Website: lowes
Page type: billing-address
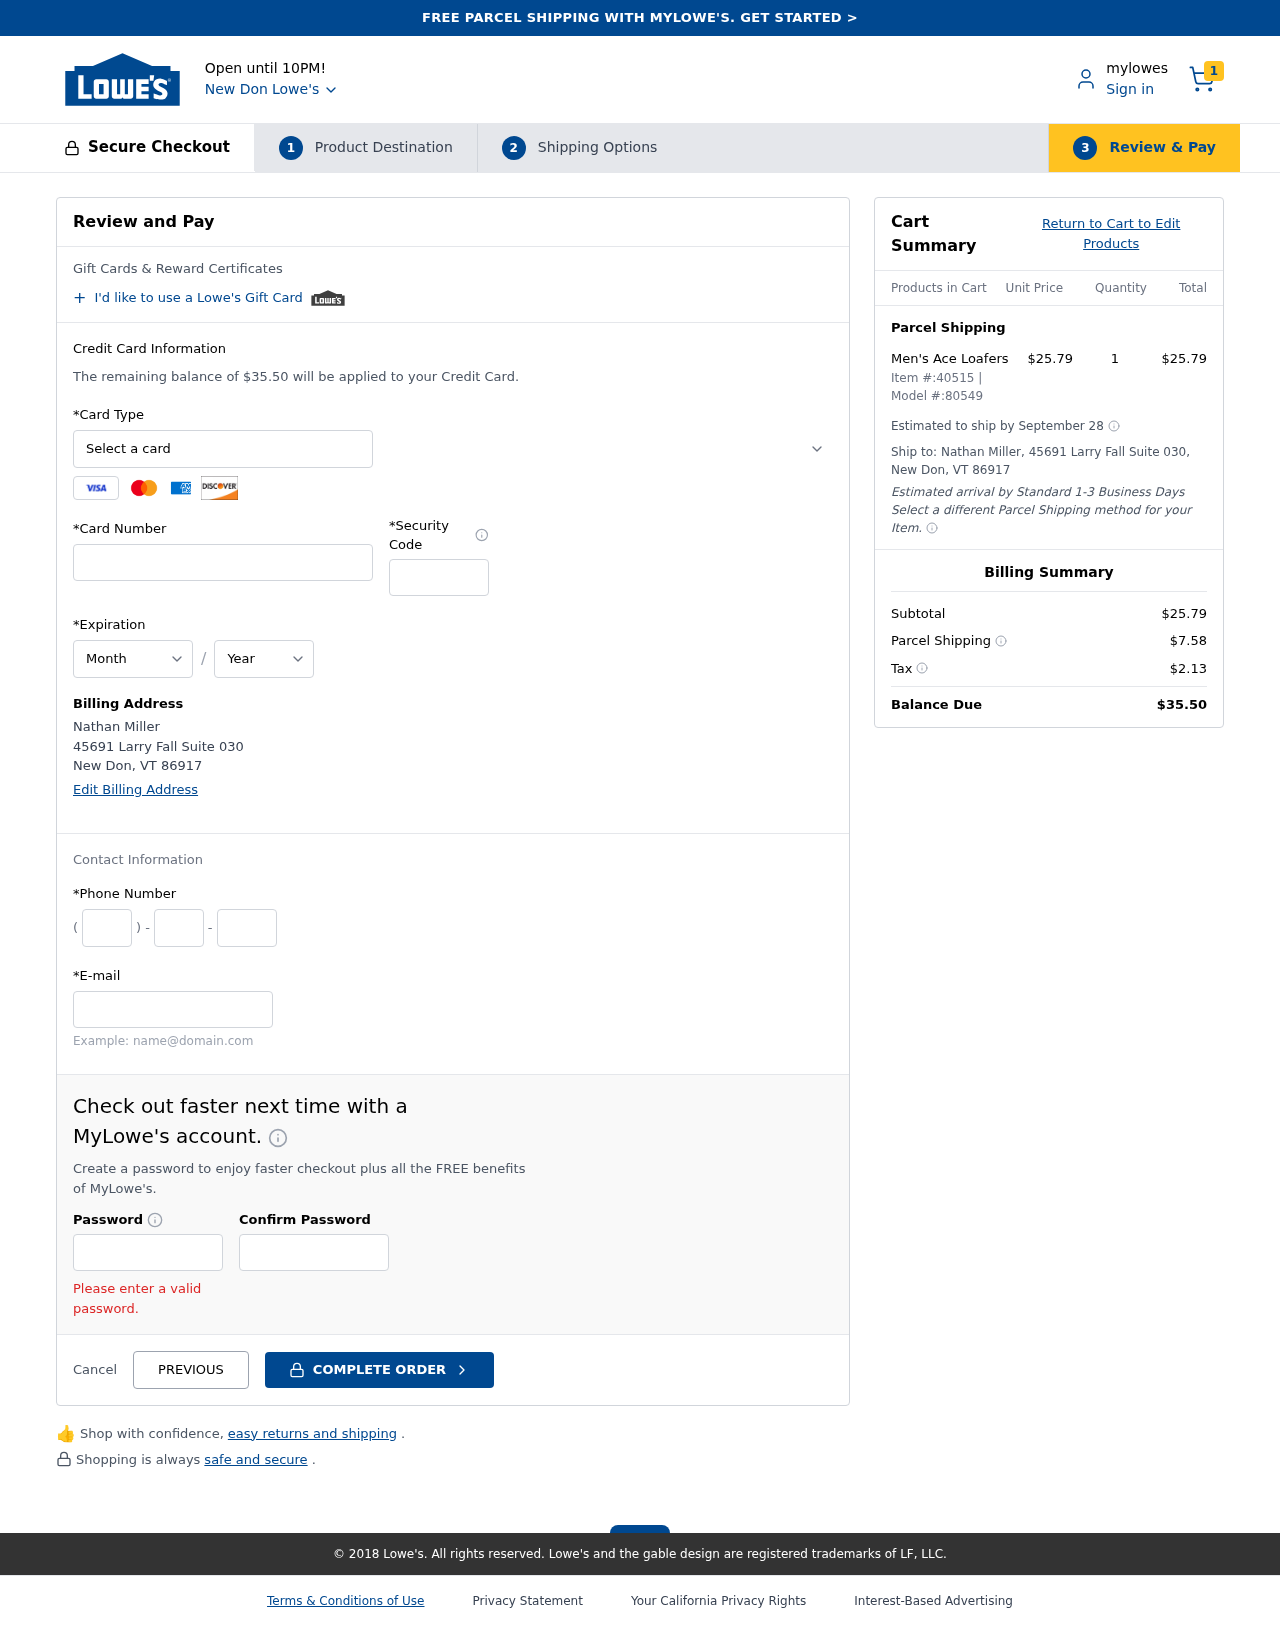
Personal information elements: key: PII_CARD_CVV
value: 700
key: PII_CARD_EXPIRY_MONTH
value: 04
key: PII_CARD_EXPIRY_YEAR
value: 30
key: PII_CARD_NUMBER
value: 6568 0516 2219 3146
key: PII_CARD_TYPE
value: Discover
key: PII_CITY
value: New Don
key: PII_CITY_STATE_ZIP
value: New Don, VT 86917
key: PII_EMAIL
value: nathanmiller@yahoo.com
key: PII_FULLNAME
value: Nathan Miller
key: PII_PHONE_AREA
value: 575
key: PII_PHONE_PREFIX
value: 554
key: PII_PHONE_SUFFIX
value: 7364
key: PII_STREET
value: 45691 Larry Fall Suite 030
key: PII_FULLNAME2
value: Nathan Miller
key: PII_STREET2
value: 45691 Larry Fall Suite 030
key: PII_CITY_STATE_ZIP2
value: New Don, VT 86917
Product elements: key: PRODUCT1_NAME
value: Men's Ace Loafers
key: PRODUCT1_PRICE
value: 25.79
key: PRODUCT1_QUANTITY
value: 1
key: PRODUCT_ITEM_NUMBER
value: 40515
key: PRODUCT_MODEL_NUMBER
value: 80549
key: PRODUCT1_LINE_TOTAL
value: $25.79
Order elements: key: ORDER_NUM_ITEMS
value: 1
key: ORDER_TOTAL
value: $35.50
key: ORDER_SHIPPING_DATE
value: September 28
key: ORDER_SUBTOTAL
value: $25.79
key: ORDER_SHIPPING_COST
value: $7.58
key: ORDER_TAX
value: $2.13